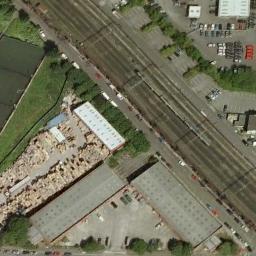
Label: railway